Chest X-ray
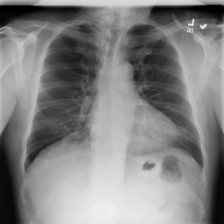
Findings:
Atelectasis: negative
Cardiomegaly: negative
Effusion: negative
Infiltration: negative
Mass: negative
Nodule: negative
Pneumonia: negative
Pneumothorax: negative
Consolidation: negative
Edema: negative
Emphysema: negative
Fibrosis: negative
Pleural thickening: negative
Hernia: negative